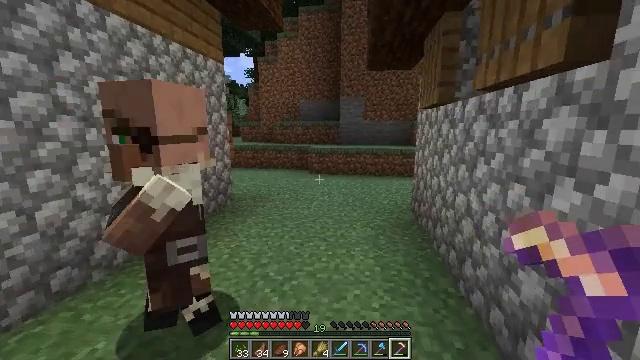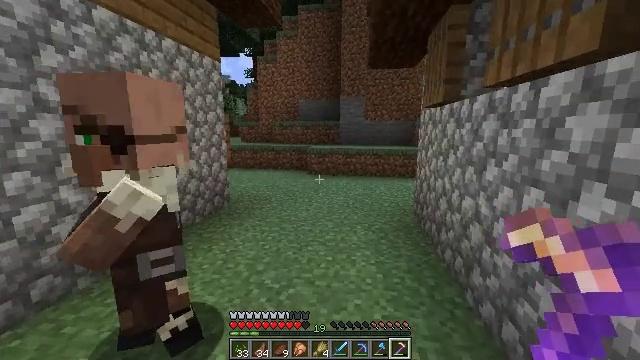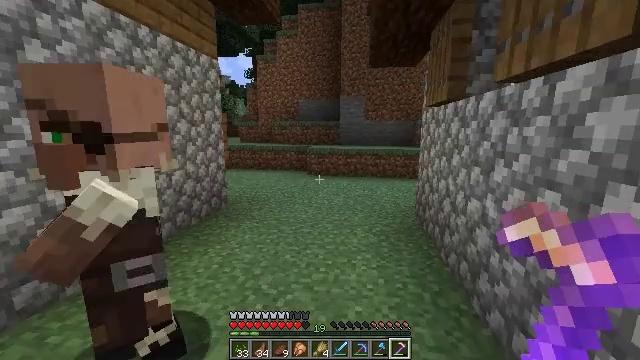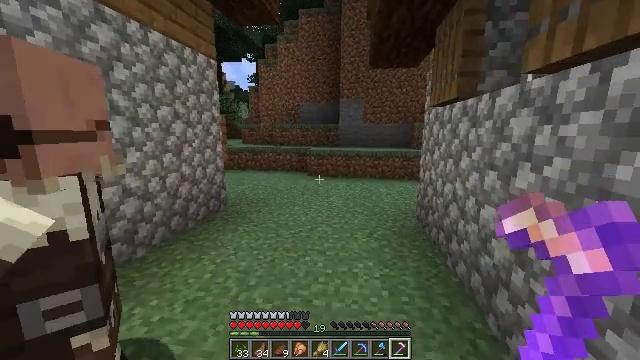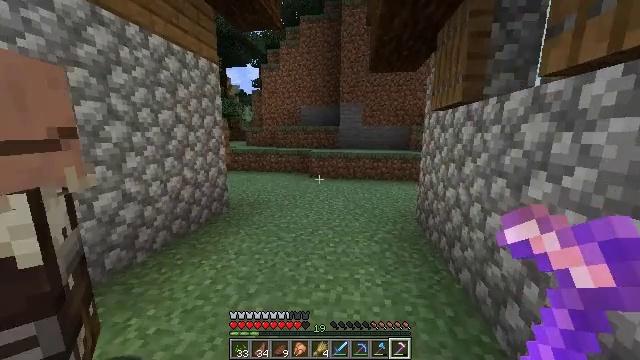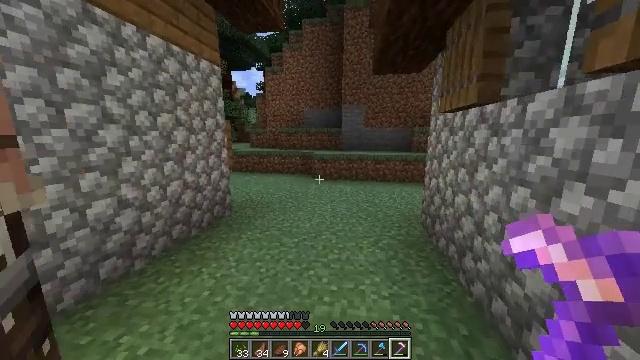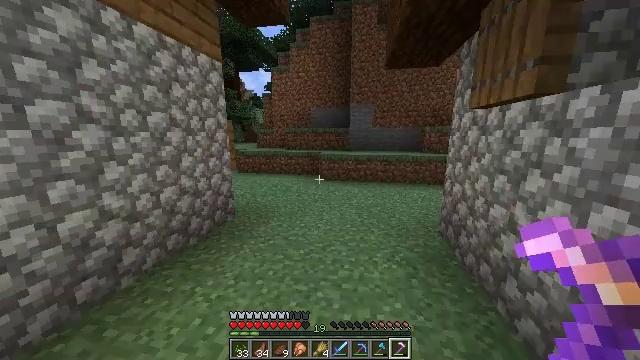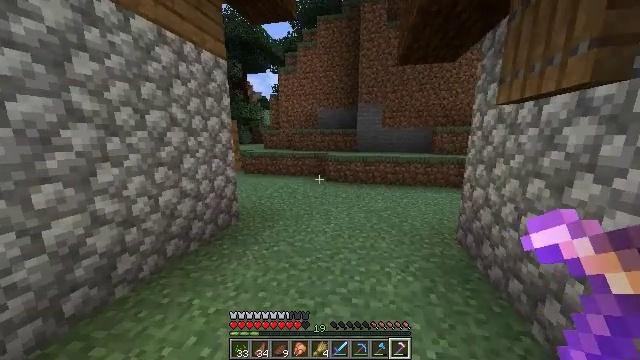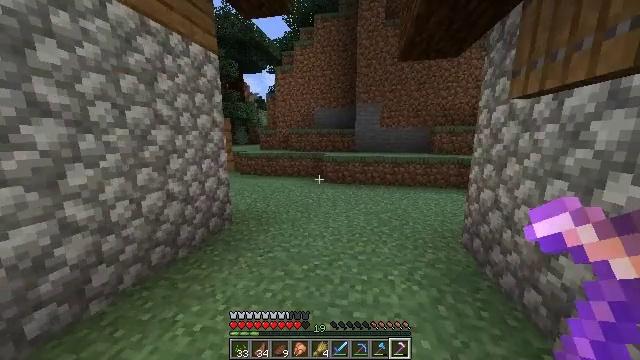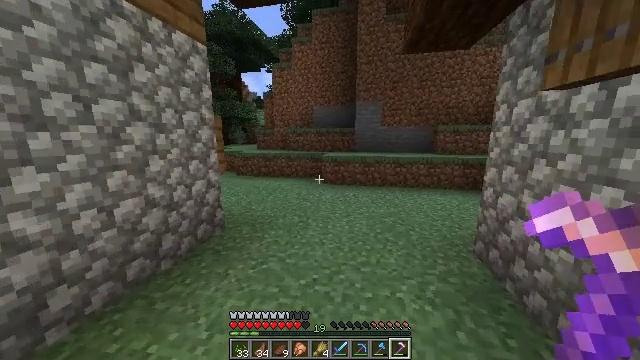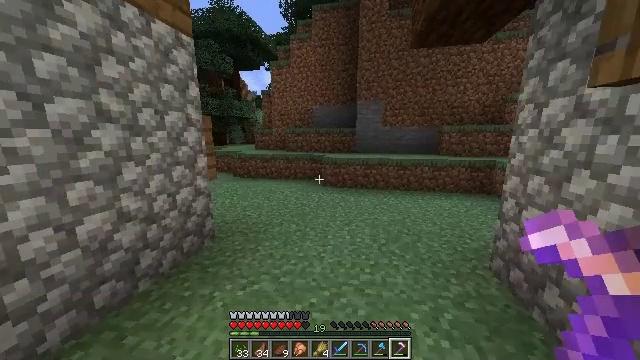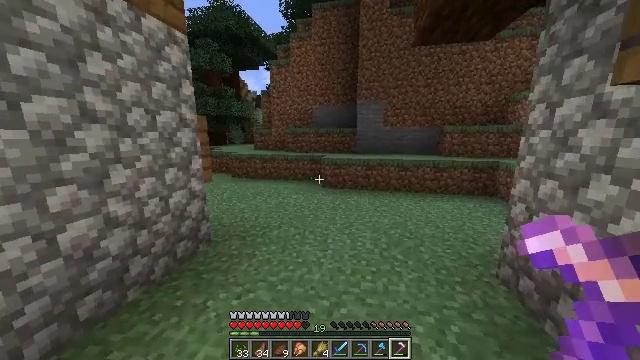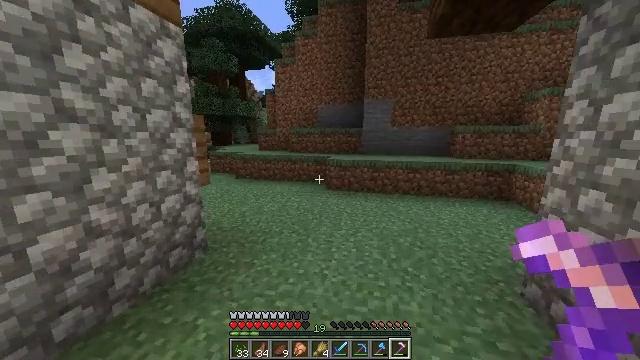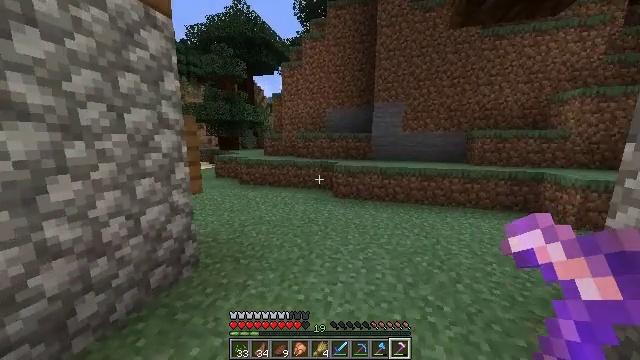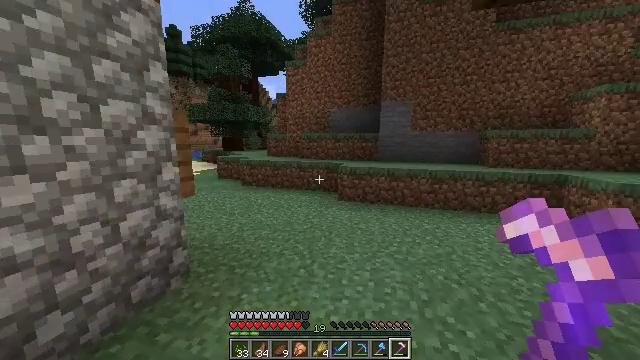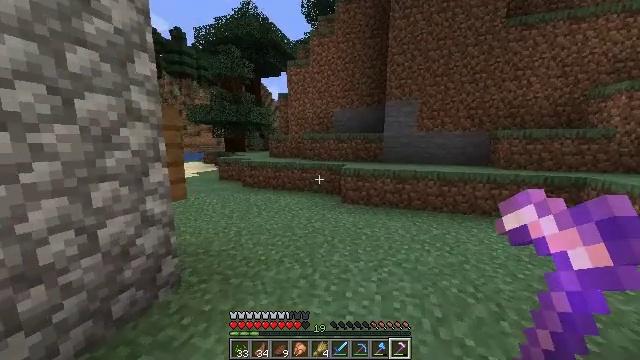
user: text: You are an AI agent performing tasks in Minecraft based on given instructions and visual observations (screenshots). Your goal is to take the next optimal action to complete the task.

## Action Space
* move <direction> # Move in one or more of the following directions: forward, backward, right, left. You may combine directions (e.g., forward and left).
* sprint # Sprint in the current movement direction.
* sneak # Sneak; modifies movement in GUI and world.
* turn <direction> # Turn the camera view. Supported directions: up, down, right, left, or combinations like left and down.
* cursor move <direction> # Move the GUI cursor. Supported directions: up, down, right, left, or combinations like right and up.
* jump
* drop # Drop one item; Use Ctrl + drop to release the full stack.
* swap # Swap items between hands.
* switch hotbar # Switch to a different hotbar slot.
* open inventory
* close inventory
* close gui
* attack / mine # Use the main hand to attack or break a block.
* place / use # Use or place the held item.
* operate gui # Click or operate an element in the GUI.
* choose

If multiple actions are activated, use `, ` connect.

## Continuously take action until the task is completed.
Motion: motion action
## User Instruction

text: Attack the powered rail to remove it.
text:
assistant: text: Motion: move forward
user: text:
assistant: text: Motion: move forward, sprint
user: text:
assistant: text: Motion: move forward, sprint
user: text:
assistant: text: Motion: move forward, sprint
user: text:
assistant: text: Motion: move forward
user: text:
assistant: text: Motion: move forward, turn left
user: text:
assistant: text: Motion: move forward, turn left
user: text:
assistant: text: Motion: move forward
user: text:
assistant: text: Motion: move forward
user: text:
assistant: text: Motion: move forward
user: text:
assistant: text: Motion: move forward
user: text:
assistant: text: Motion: move forward, turn left
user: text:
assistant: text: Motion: move forward, turn left and up
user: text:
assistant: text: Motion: move forward, turn left
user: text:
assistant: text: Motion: move forward
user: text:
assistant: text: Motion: move forward, turn left
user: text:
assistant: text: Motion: move forward, turn left
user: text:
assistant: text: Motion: move forward, turn left
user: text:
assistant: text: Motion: move forward, turn left
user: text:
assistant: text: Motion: move forward, turn left
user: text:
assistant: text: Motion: move forward, turn left
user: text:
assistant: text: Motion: move forward, turn left
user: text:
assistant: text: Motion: move forward, turn left
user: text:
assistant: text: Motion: move forward, turn left and down
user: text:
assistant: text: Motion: move forward, turn left
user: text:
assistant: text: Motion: move forward, turn left
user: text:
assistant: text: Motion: move forward, turn left
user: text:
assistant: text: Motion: move forward, turn left
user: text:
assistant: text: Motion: move forward, turn left
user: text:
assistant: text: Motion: move forward, turn left and down